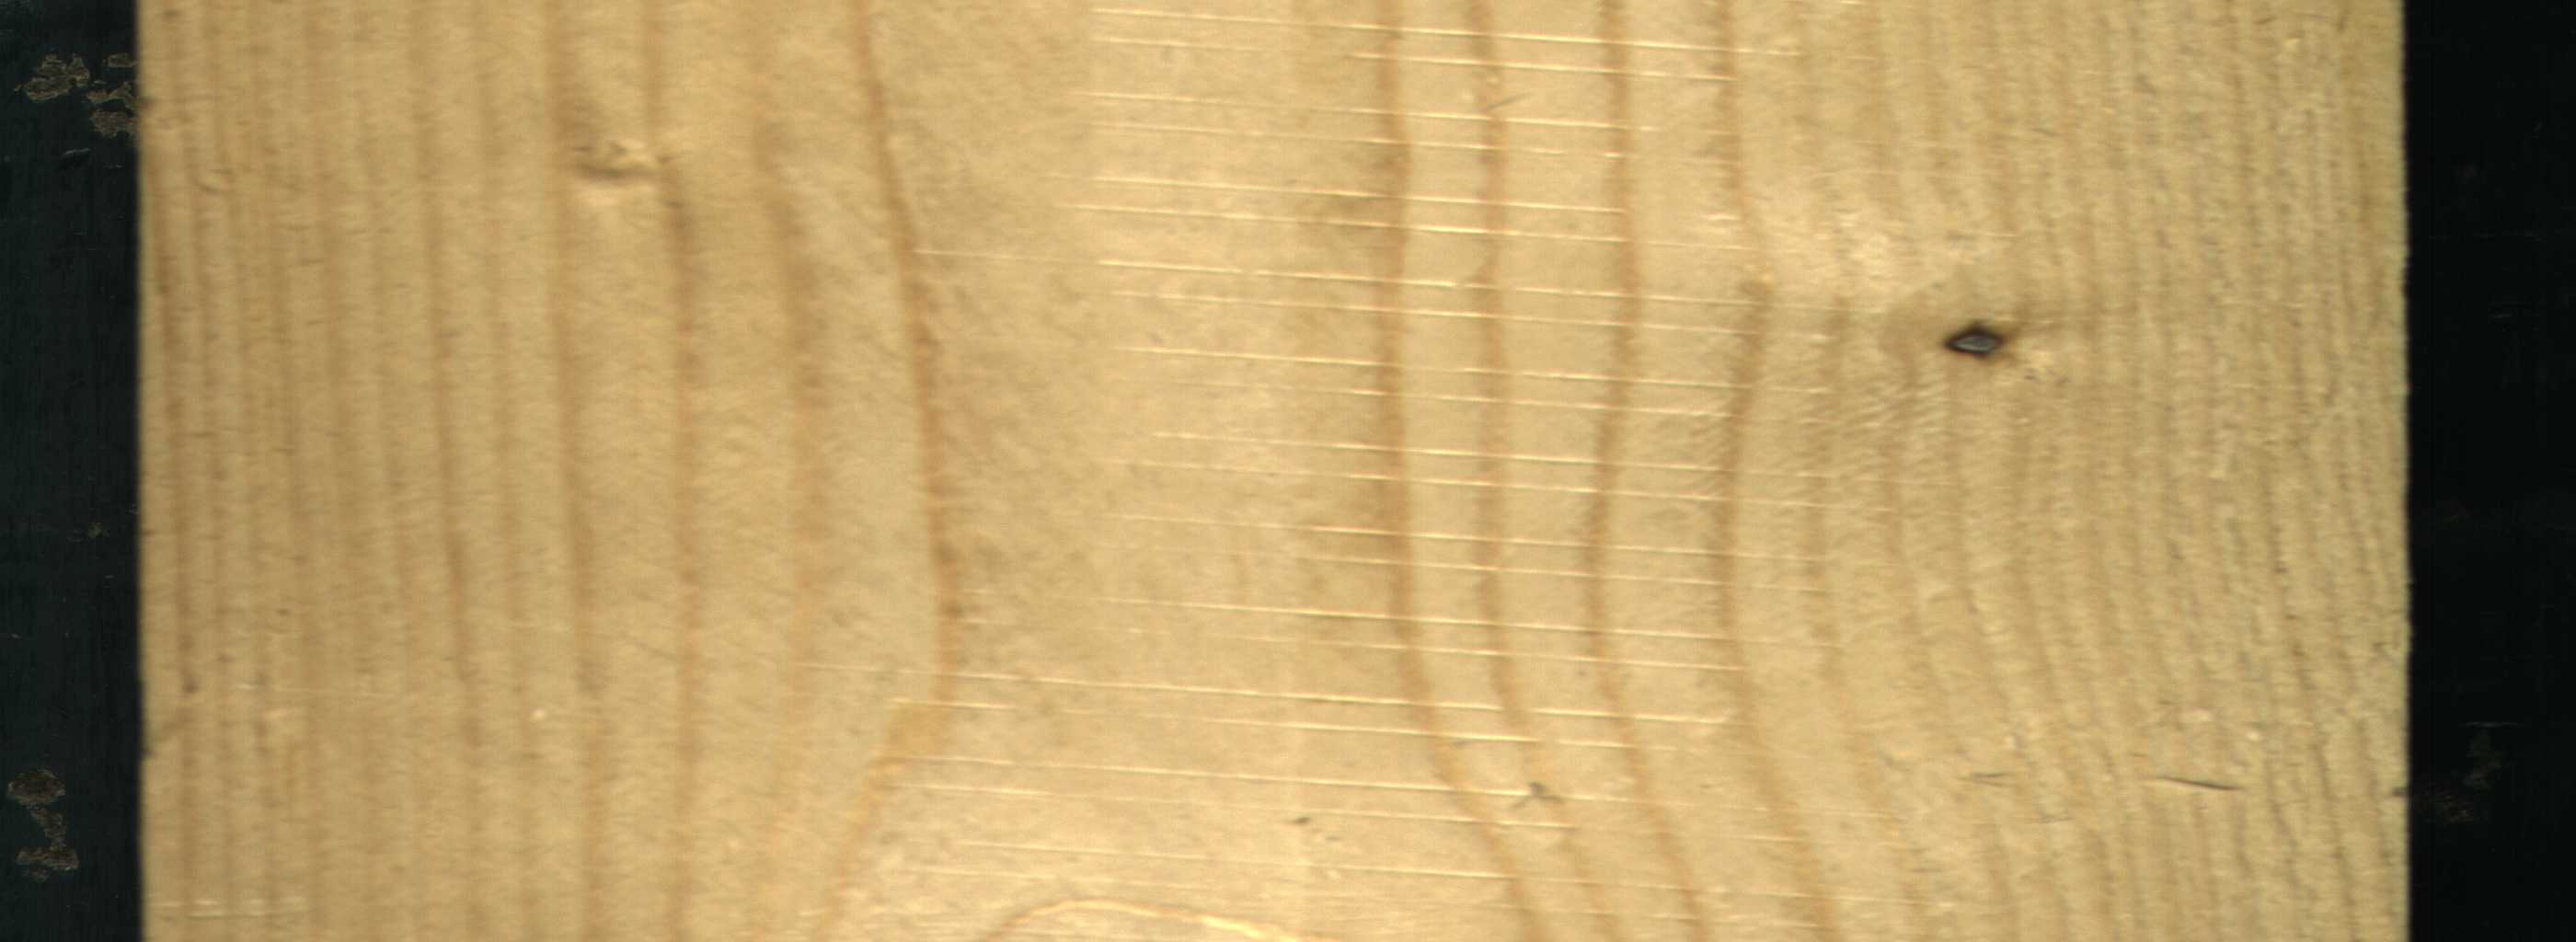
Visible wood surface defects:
Dead_Knot